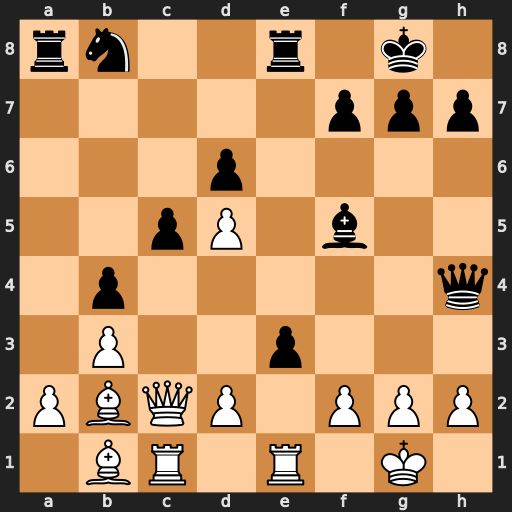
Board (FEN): rn2r1k1/5ppp/3p4/2pP1b2/1p5q/1P2p3/PBQP1PPP/1BR1R1K1
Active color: w
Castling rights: -
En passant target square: -
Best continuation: Qxf5 exf2+ Qxf2 Qxf2+ Kxf2